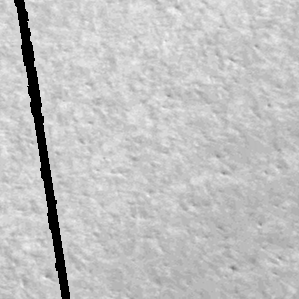
Label: frost